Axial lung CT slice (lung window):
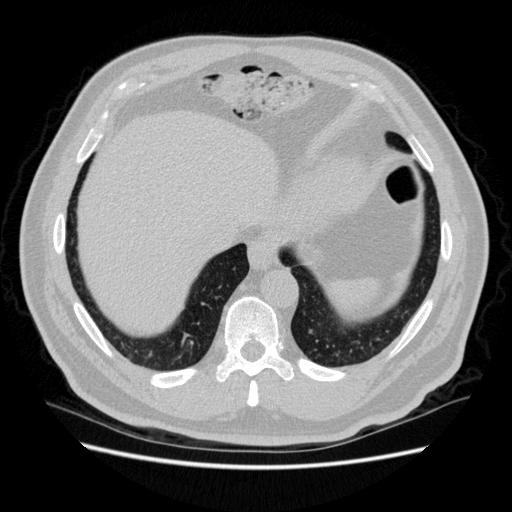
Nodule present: no